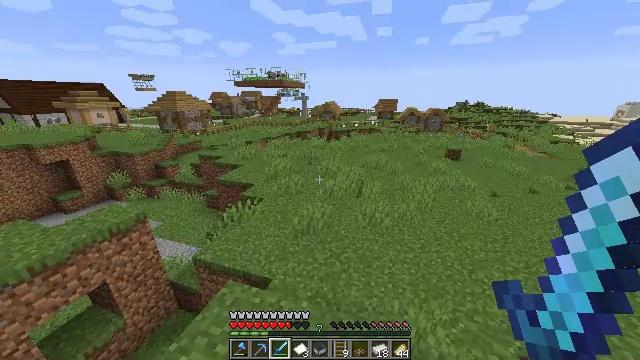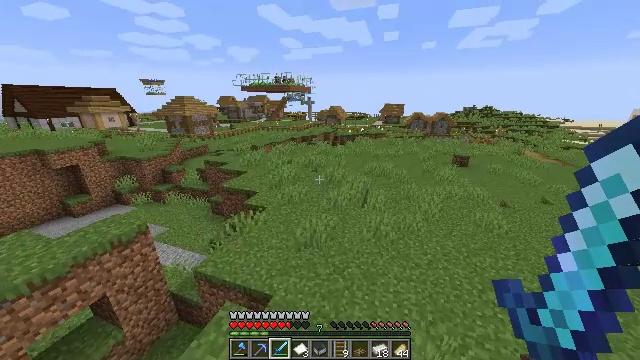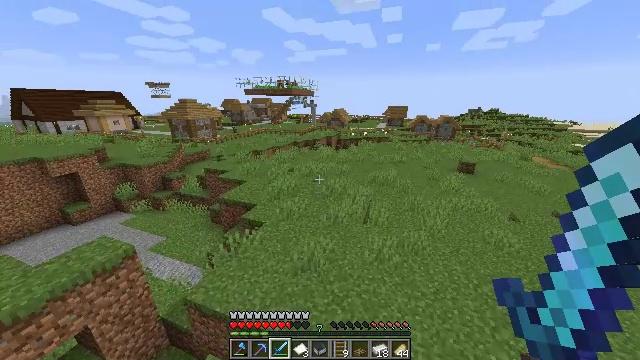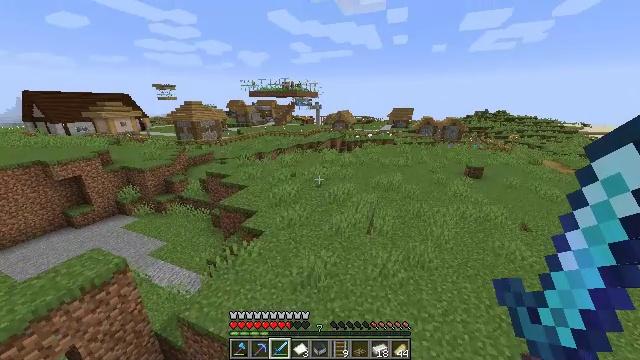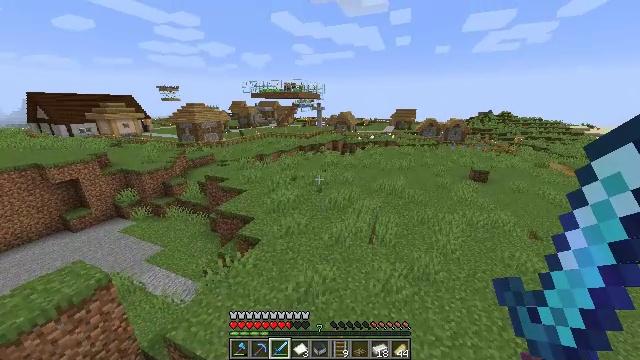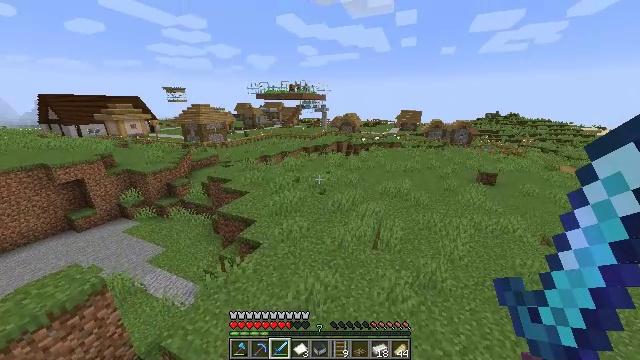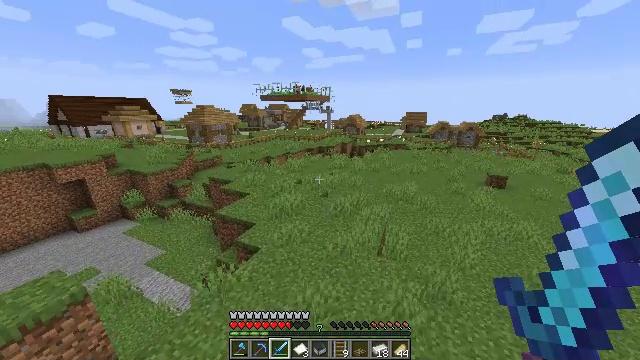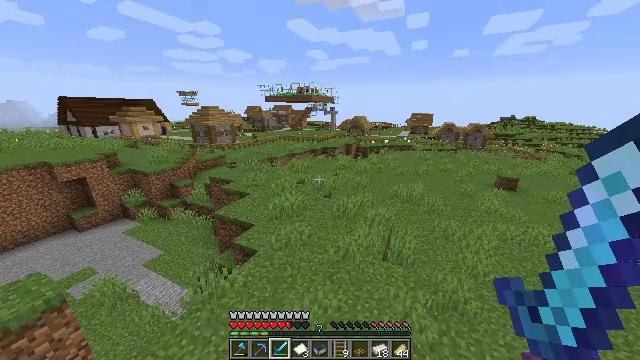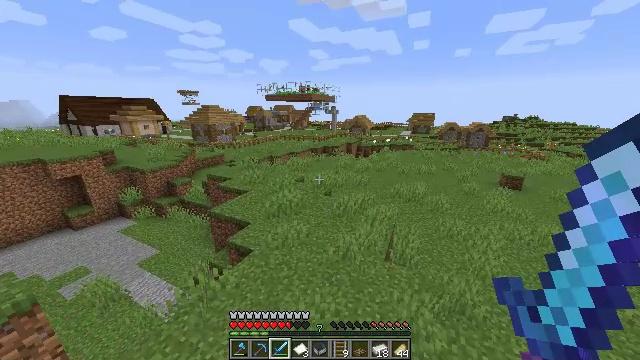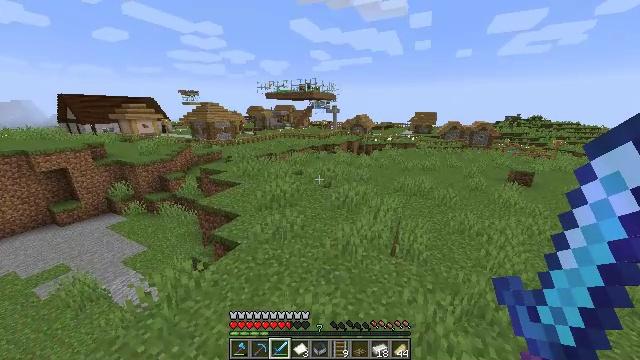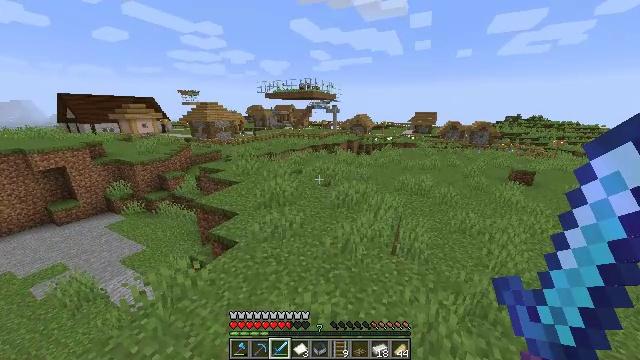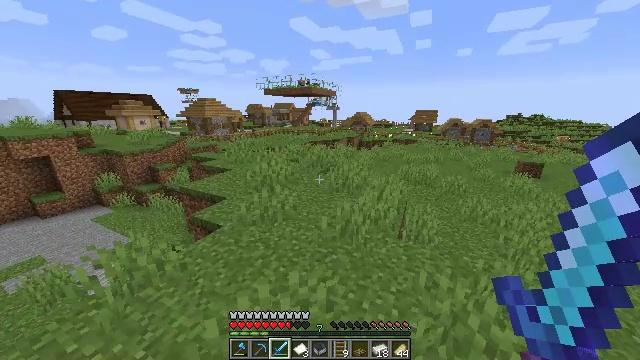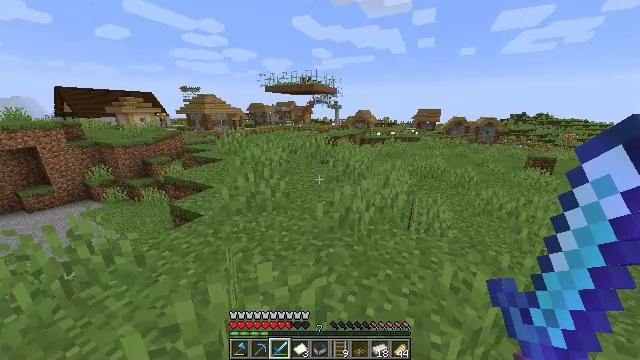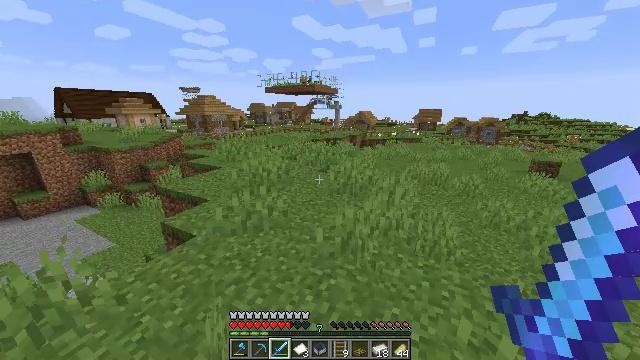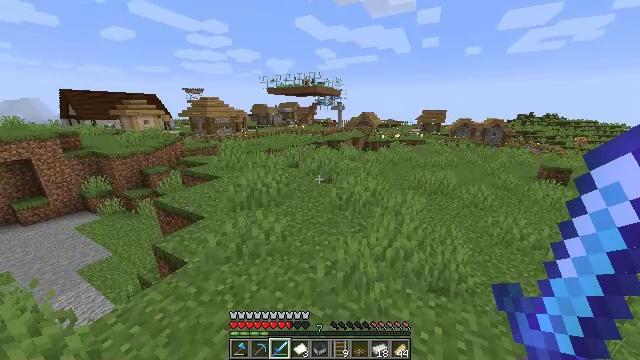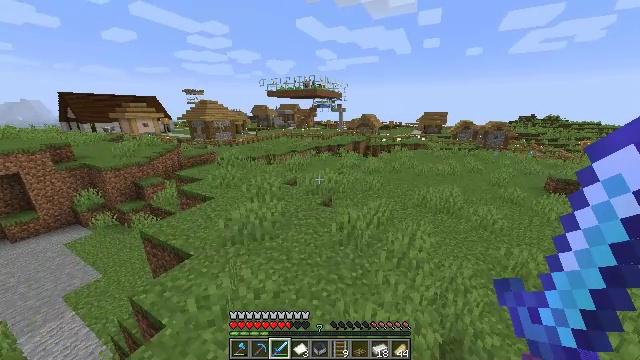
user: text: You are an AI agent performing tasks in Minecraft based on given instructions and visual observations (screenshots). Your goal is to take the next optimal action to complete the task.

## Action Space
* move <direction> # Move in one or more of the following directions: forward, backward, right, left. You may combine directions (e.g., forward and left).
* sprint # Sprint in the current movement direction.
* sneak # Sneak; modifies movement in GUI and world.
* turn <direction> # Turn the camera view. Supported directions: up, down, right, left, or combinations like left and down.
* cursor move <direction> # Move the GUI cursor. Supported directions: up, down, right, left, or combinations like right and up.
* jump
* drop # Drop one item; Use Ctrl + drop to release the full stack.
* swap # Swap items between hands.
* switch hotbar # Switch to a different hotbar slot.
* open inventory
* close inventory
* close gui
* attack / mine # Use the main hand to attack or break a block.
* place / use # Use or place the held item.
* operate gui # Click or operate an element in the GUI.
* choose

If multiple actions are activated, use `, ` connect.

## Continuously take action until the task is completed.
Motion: motion action
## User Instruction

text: Cut down the sugar cane stalks.
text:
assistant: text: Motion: move forward, sprint, turn left, jump
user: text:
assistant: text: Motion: move forward, jump
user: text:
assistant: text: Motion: move forward, turn left, jump
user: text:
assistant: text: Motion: move forward, jump
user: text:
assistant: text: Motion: move forward, turn left, jump
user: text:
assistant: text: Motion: move forward, turn left, jump
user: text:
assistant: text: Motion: move forward, turn left, jump
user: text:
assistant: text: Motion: move forward, jump
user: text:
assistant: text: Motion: move forward, sprint, jump
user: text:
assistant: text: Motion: move forward, sprint, jump
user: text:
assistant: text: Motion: move forward, sprint, jump
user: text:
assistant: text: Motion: move forward, sprint, jump
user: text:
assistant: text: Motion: move forward, jump
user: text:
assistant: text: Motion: move forward, jump
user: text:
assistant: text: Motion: move forward, jump
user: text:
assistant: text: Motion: move forward, jump
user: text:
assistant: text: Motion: move forward, jump
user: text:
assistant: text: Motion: move forward, jump
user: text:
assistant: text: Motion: move forward, jump
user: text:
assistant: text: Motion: move forward, sprint, turn left, jump
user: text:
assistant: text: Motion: move forward, sprint, turn left, jump
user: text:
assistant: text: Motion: move forward, sprint, turn left, jump
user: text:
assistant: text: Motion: move forward, turn left, jump
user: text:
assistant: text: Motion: move forward, turn left, jump
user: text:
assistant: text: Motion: move forward, jump
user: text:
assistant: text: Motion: move forward, jump
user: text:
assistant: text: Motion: move forward, jump
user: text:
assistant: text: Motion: move forward, jump
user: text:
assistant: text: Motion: move forward, sprint, jump
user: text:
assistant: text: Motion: move forward, sprint, jump